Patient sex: M
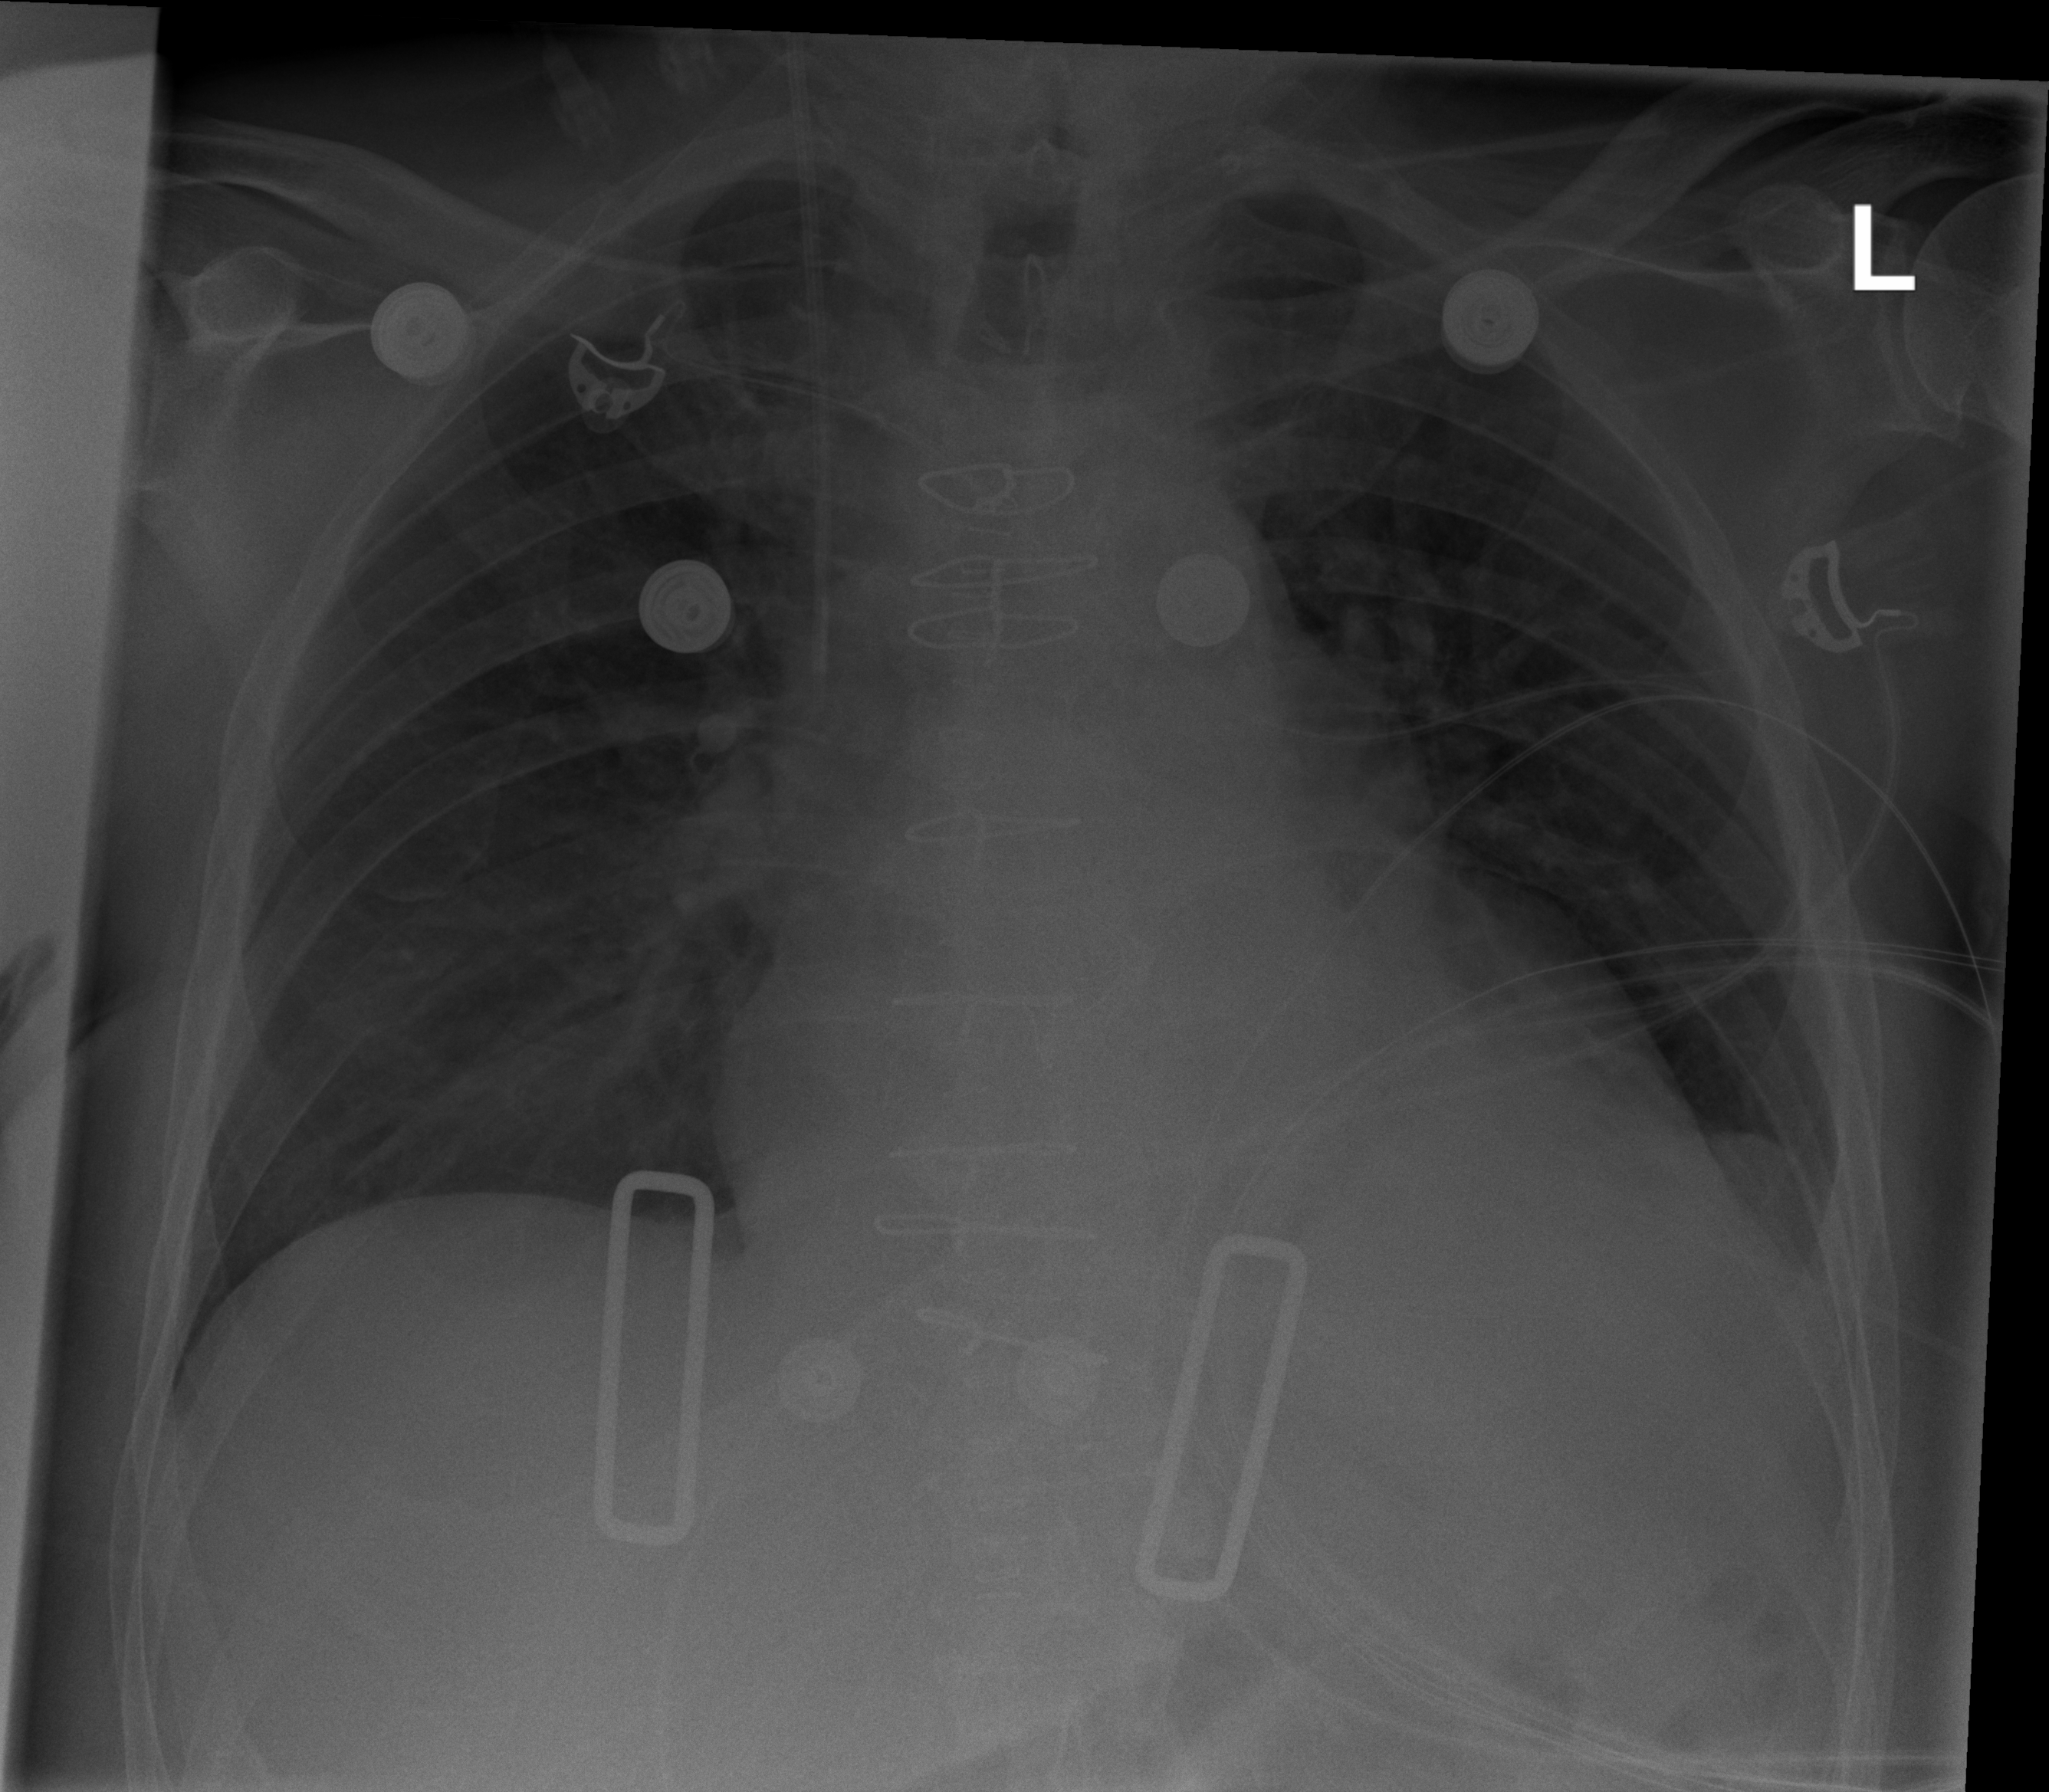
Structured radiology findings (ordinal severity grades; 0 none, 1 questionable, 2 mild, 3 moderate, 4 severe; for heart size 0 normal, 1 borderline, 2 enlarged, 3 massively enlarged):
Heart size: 2
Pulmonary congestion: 2
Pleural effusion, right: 1
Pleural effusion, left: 1
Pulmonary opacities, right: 0
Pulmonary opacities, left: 0
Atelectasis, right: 0
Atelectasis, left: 2